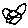
Label: cat